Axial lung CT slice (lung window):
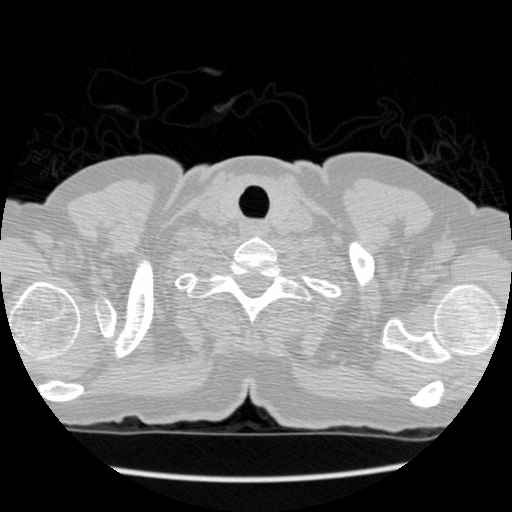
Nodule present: no